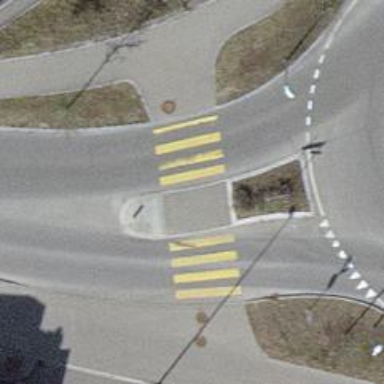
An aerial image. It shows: Uncontrolled crossing on the road.